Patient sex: M
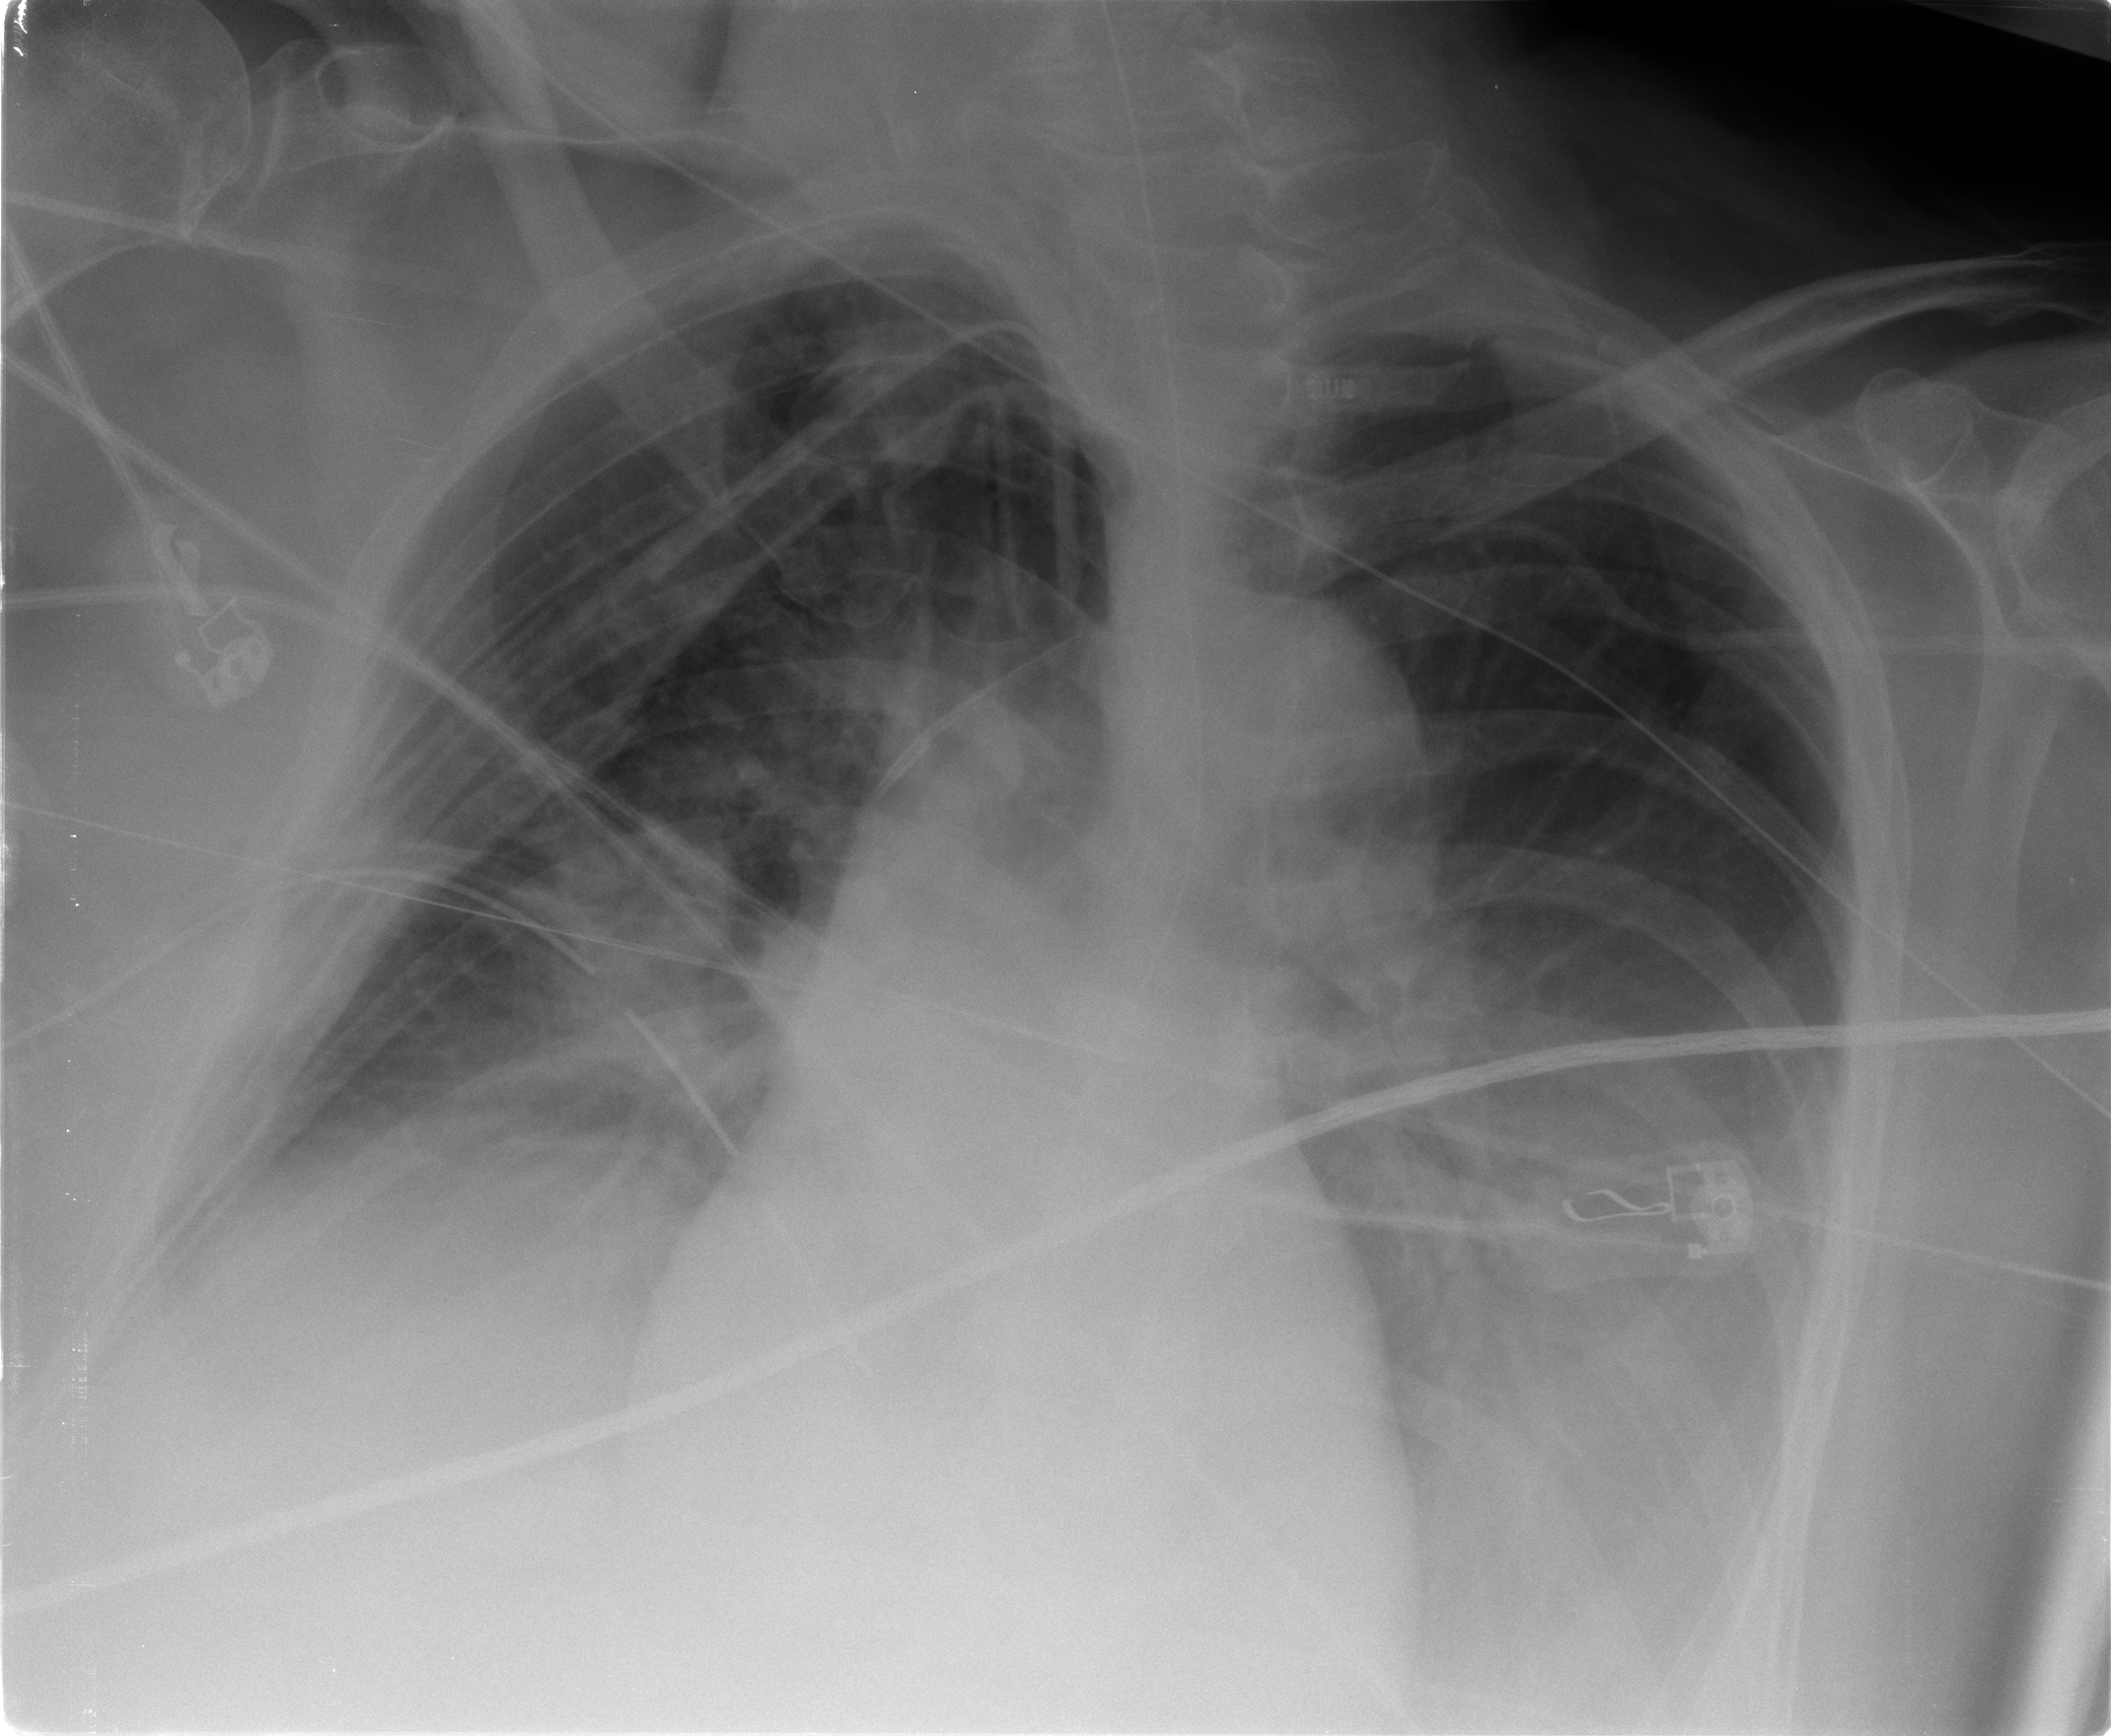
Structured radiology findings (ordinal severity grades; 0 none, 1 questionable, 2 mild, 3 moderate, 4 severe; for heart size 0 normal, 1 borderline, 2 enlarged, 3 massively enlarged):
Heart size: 0
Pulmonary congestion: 1
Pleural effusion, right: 2
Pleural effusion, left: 3
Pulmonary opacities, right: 2
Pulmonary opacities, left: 1
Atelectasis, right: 2
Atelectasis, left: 3